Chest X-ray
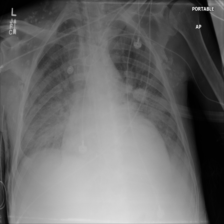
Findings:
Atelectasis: positive
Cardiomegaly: positive
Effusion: positive
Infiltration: positive
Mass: negative
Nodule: negative
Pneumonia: negative
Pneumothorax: negative
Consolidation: negative
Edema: negative
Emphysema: negative
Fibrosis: negative
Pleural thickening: negative
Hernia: negative